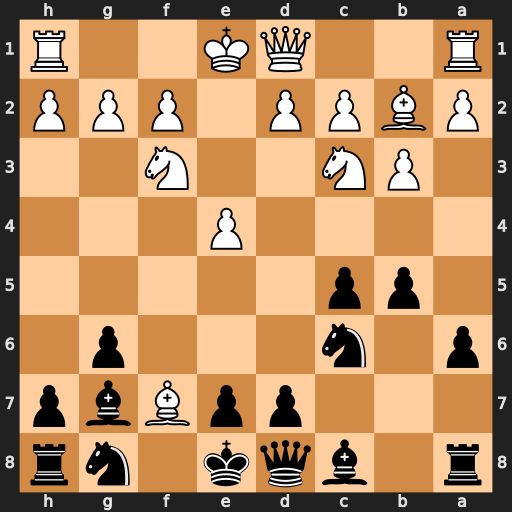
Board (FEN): r1bqk1nr/3ppBbp/p1n3p1/1pp5/4P3/1PN2N2/PBPP1PPP/R2QK2R
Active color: b
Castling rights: KQkq
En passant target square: -
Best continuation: Kxf7 Ng5+ Ke8